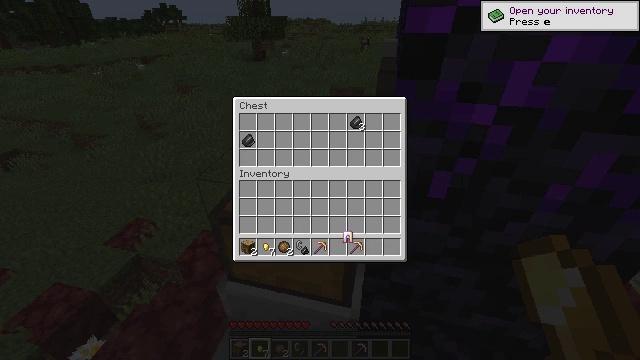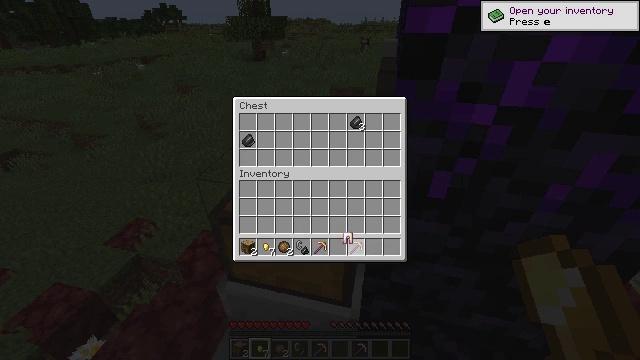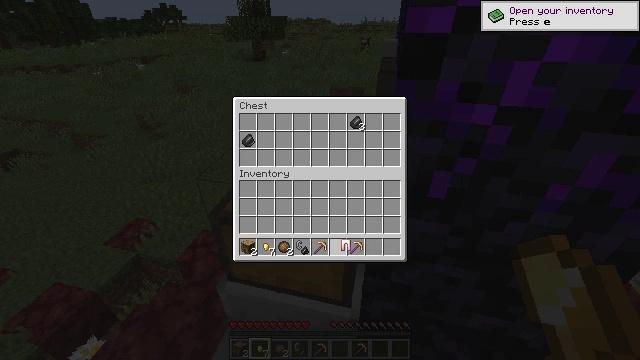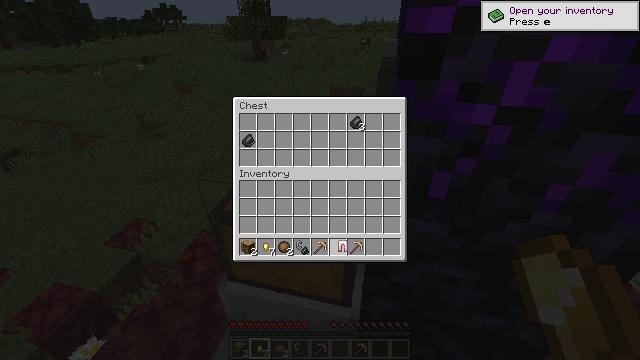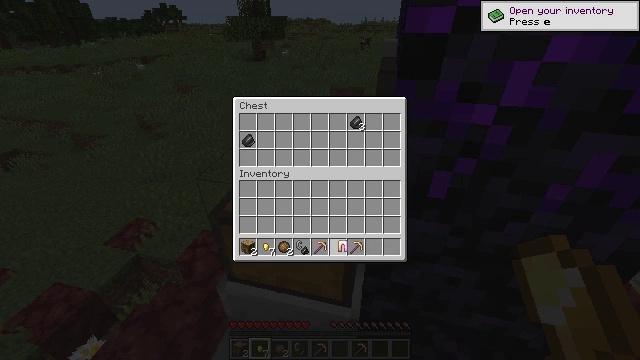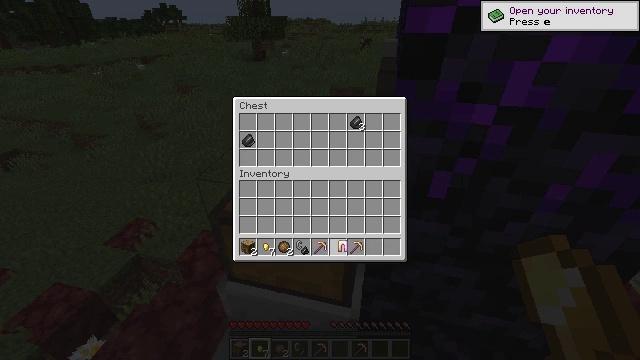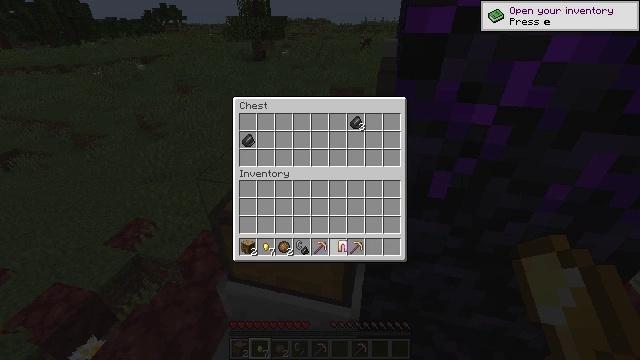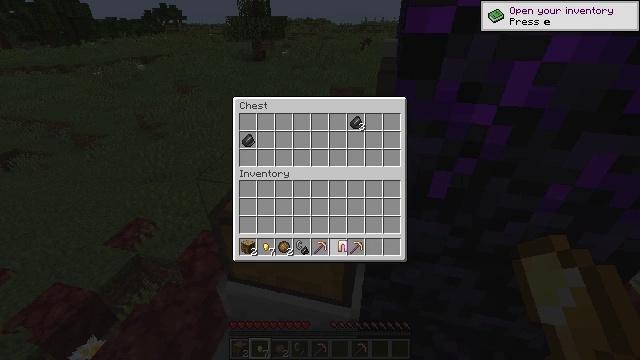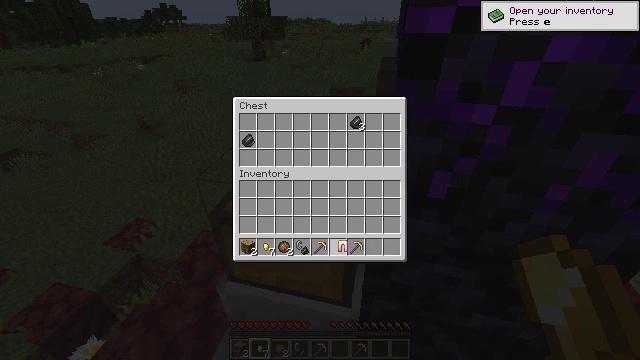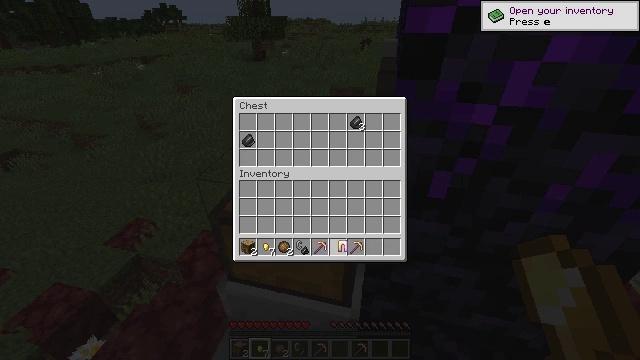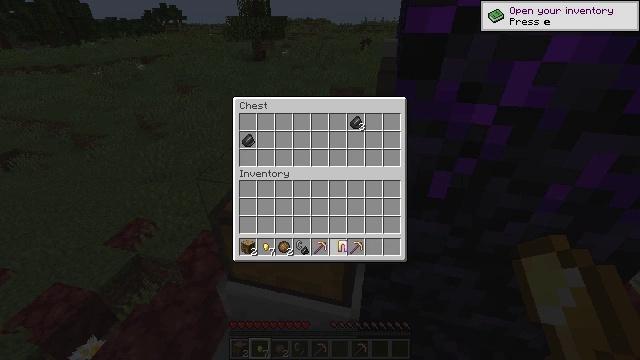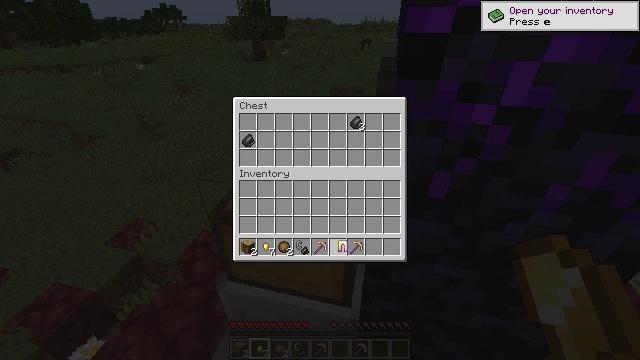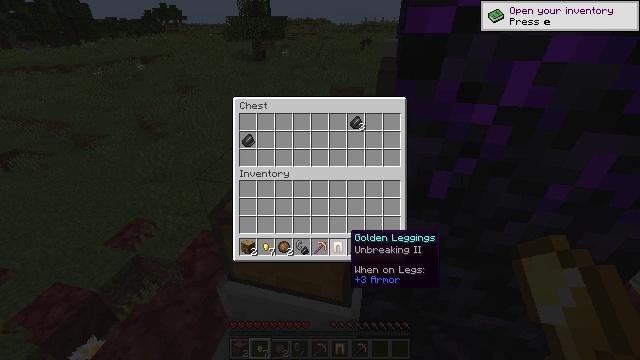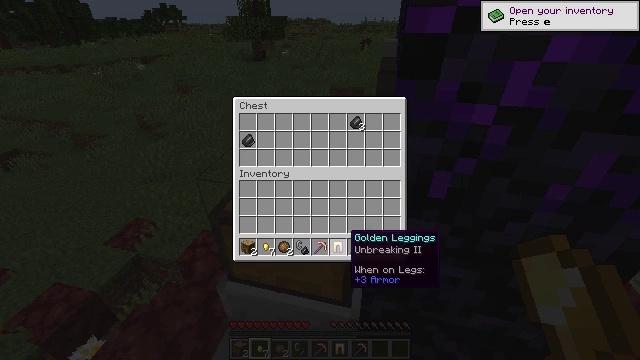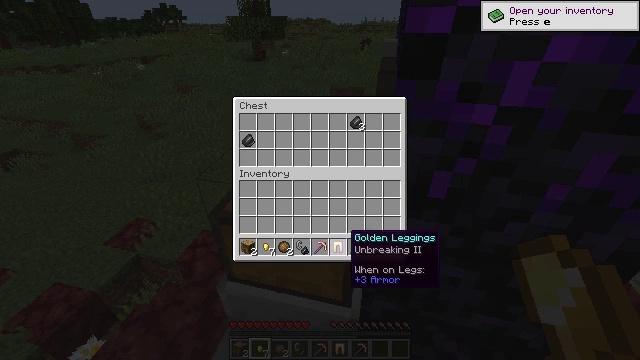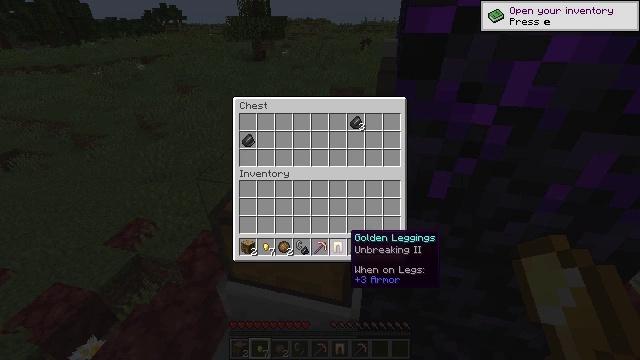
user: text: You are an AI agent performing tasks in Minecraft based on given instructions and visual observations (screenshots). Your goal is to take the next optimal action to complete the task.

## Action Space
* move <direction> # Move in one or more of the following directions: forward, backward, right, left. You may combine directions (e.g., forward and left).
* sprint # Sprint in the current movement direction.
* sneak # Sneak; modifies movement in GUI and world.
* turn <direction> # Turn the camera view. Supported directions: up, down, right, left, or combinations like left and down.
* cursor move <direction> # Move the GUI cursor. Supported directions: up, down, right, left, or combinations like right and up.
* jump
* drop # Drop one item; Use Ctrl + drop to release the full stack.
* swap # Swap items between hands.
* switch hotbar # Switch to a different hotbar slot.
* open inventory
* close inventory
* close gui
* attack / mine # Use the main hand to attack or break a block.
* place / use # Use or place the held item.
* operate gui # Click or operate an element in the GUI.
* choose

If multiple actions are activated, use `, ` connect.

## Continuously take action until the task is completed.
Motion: motion action
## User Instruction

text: Be careful while mining the magma block to avoid taking damage.
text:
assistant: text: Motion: no_op
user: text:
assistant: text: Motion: turn down
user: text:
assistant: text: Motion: no_op
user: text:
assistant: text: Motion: no_op
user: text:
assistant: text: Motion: no_op
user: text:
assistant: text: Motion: no_op
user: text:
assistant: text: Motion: no_op
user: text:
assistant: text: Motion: attack / mine
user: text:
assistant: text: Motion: attack / mine
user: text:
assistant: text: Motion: attack / mine
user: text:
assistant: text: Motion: attack / mine
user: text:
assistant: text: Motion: no_op
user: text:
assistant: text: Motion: no_op
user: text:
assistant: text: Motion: no_op
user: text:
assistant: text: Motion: no_op
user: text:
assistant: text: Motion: no_op
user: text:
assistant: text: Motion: no_op
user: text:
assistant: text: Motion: no_op
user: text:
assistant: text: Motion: no_op
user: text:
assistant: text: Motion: open inventory
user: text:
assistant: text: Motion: open inventory
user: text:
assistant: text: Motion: open inventory
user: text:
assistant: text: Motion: open inventory
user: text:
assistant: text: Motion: no_op
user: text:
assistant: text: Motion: turn left
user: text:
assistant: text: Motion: turn left
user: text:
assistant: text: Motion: turn left
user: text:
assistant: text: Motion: turn left and up
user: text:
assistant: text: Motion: turn left
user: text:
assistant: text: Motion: no_op